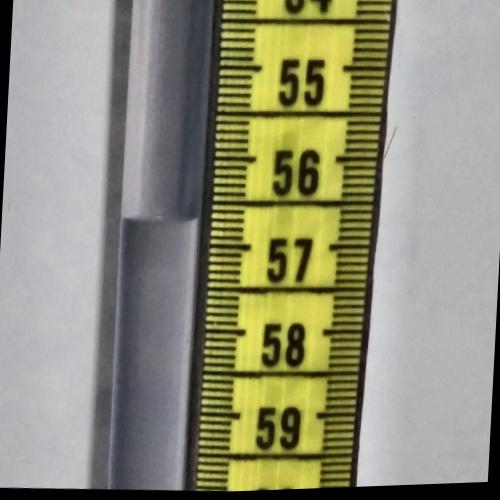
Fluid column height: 56.7 cm